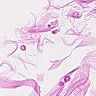
Metastatic tissue present: no